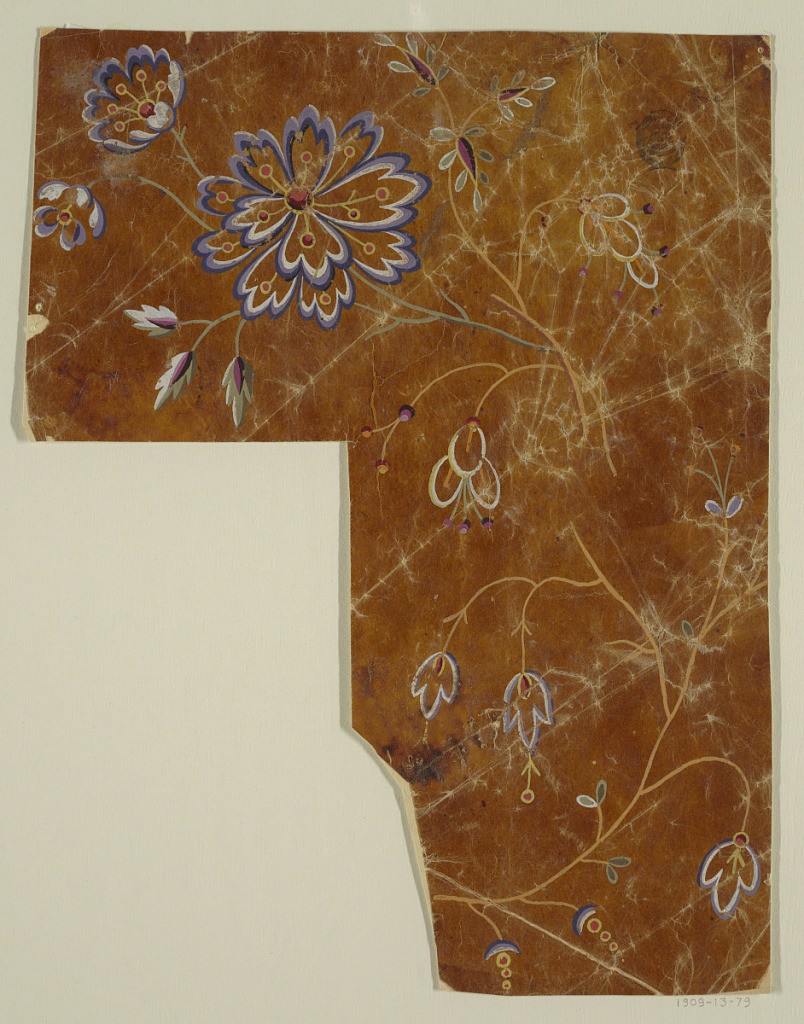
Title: Design for a Woven Fabric, Fragment
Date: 1815-1840
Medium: Gouache on oily tracing paper, mounted
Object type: Drawing
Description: Top: A big flower bough; a small one crosses behind its lower end. Bottom: A flower spray.